Question: I'm using B2 as a storage for the images on a website we develop.
Due to the fact, there're millions of images to be served from B2 I'm wondering if there's a difference in using either native URL or friendly URL provided by B2 in terms of transaction caps?
See sample URLs below:

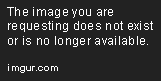
Answer: There is no difference between those two URLs due to the fact that both are <URL> as Transaction Class B. This means that their pricing is identical and the free daily limit too.
If you want to reduce your B2 transactions consider using CloudFlare with caching turned on. Another benefit of CloudFlare is that Backblaze won't charge you for bandwidth if you download using CloudFlare.
<URL>
Should you need to download from a private bucket via CloudFlare, try using this CloudFlare Worker script I wrote: <URL>